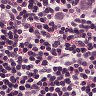
Metastatic tissue present: yes